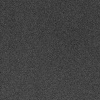
Atmospheric dust classification: dusty